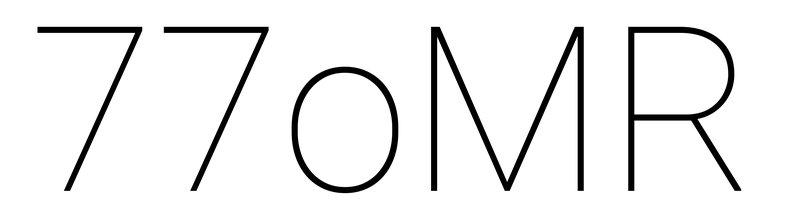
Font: Roboto_Thin